Question: So I have set up a drag and drop function on a ListView in wpf like so
'''
xmlns:i="http://schemas.microsoft.com/expression/2010/interactivity"
xmlns:Command="clr-namespace:GalaSoft.MvvmLight.Command;assembly=GalaSoft.MvvmLight.Extras"
<ListView>
<i:Interaction.Triggers>
<i:EventTrigger EventName="Drop">
<Command:EventToCommand Command="{Binding DropFiles}" PassEventArgsToCommand="True"/>
</i:EventTrigger>
</i:Interaction.Triggers>
</ListView>
'''
and in my view Model I have
'''
private RelayCommand<DragEventArgs> _dropFiles;
/// <summary>
/// Gets the DropFiles.
/// </summary>
public RelayCommand<DragEventArgs> DropFiles
{
get
{
return _dropFiles
?? (_dropFiles = new RelayCommand<DragEventArgs>(
args =>
{
//Do Something with args
}));
}
}
'''
This works fine in debug mode, but when I deploy this version I get the following icon appear when I try to drag and drop my files into the listview:

Does anyone have any ideas why this may be?
If I run my project as administrator, the drag and drop feature is broken as described where as if I run my project not as administrator the drag and drop feature works fine. Why would this be?
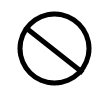
Answer: So I don't fully understand this but it looks like security is the issue
> Okay, back to our drag and
drop issue... A "sister" technology that works in conjunction with MIC
is UIPI. UIPI blocks Windows messages being sent from process with a
lower MIC level to one running at a higher MIC level. Drag-and-drop is
implemented via Windows messages. Therefore, if you try and
drag-and-drop a file from Windows Explorer (medium MIC) to Notepad
running elevated (high MIC), the Windows messages are blocked and
drag-and-drop doesn't work.You can use ChangeWindowsMessageFilterEx in your application to allow
specified Windows messages to not be blocked. Unfortunately, this
isn't recommended as a safe solution for drag and drop due to the
messages that drag and drop uses.The best solution is to only use drag and drop between
the same MIC levels. With UAC enabled, Windows Explorer will run at a
medium MIC level. Therefore, your application (Notepad in our
example) needs to run at medium (or lower) MIC level. The bottom line
is that drag and drop from Windows Explorer will not work if your
application is elevated. If you find yourself in this situation, you
may need to rethink your application design or not support
drag-and-drop with UAC enabled.
Taken from <URL>